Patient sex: F
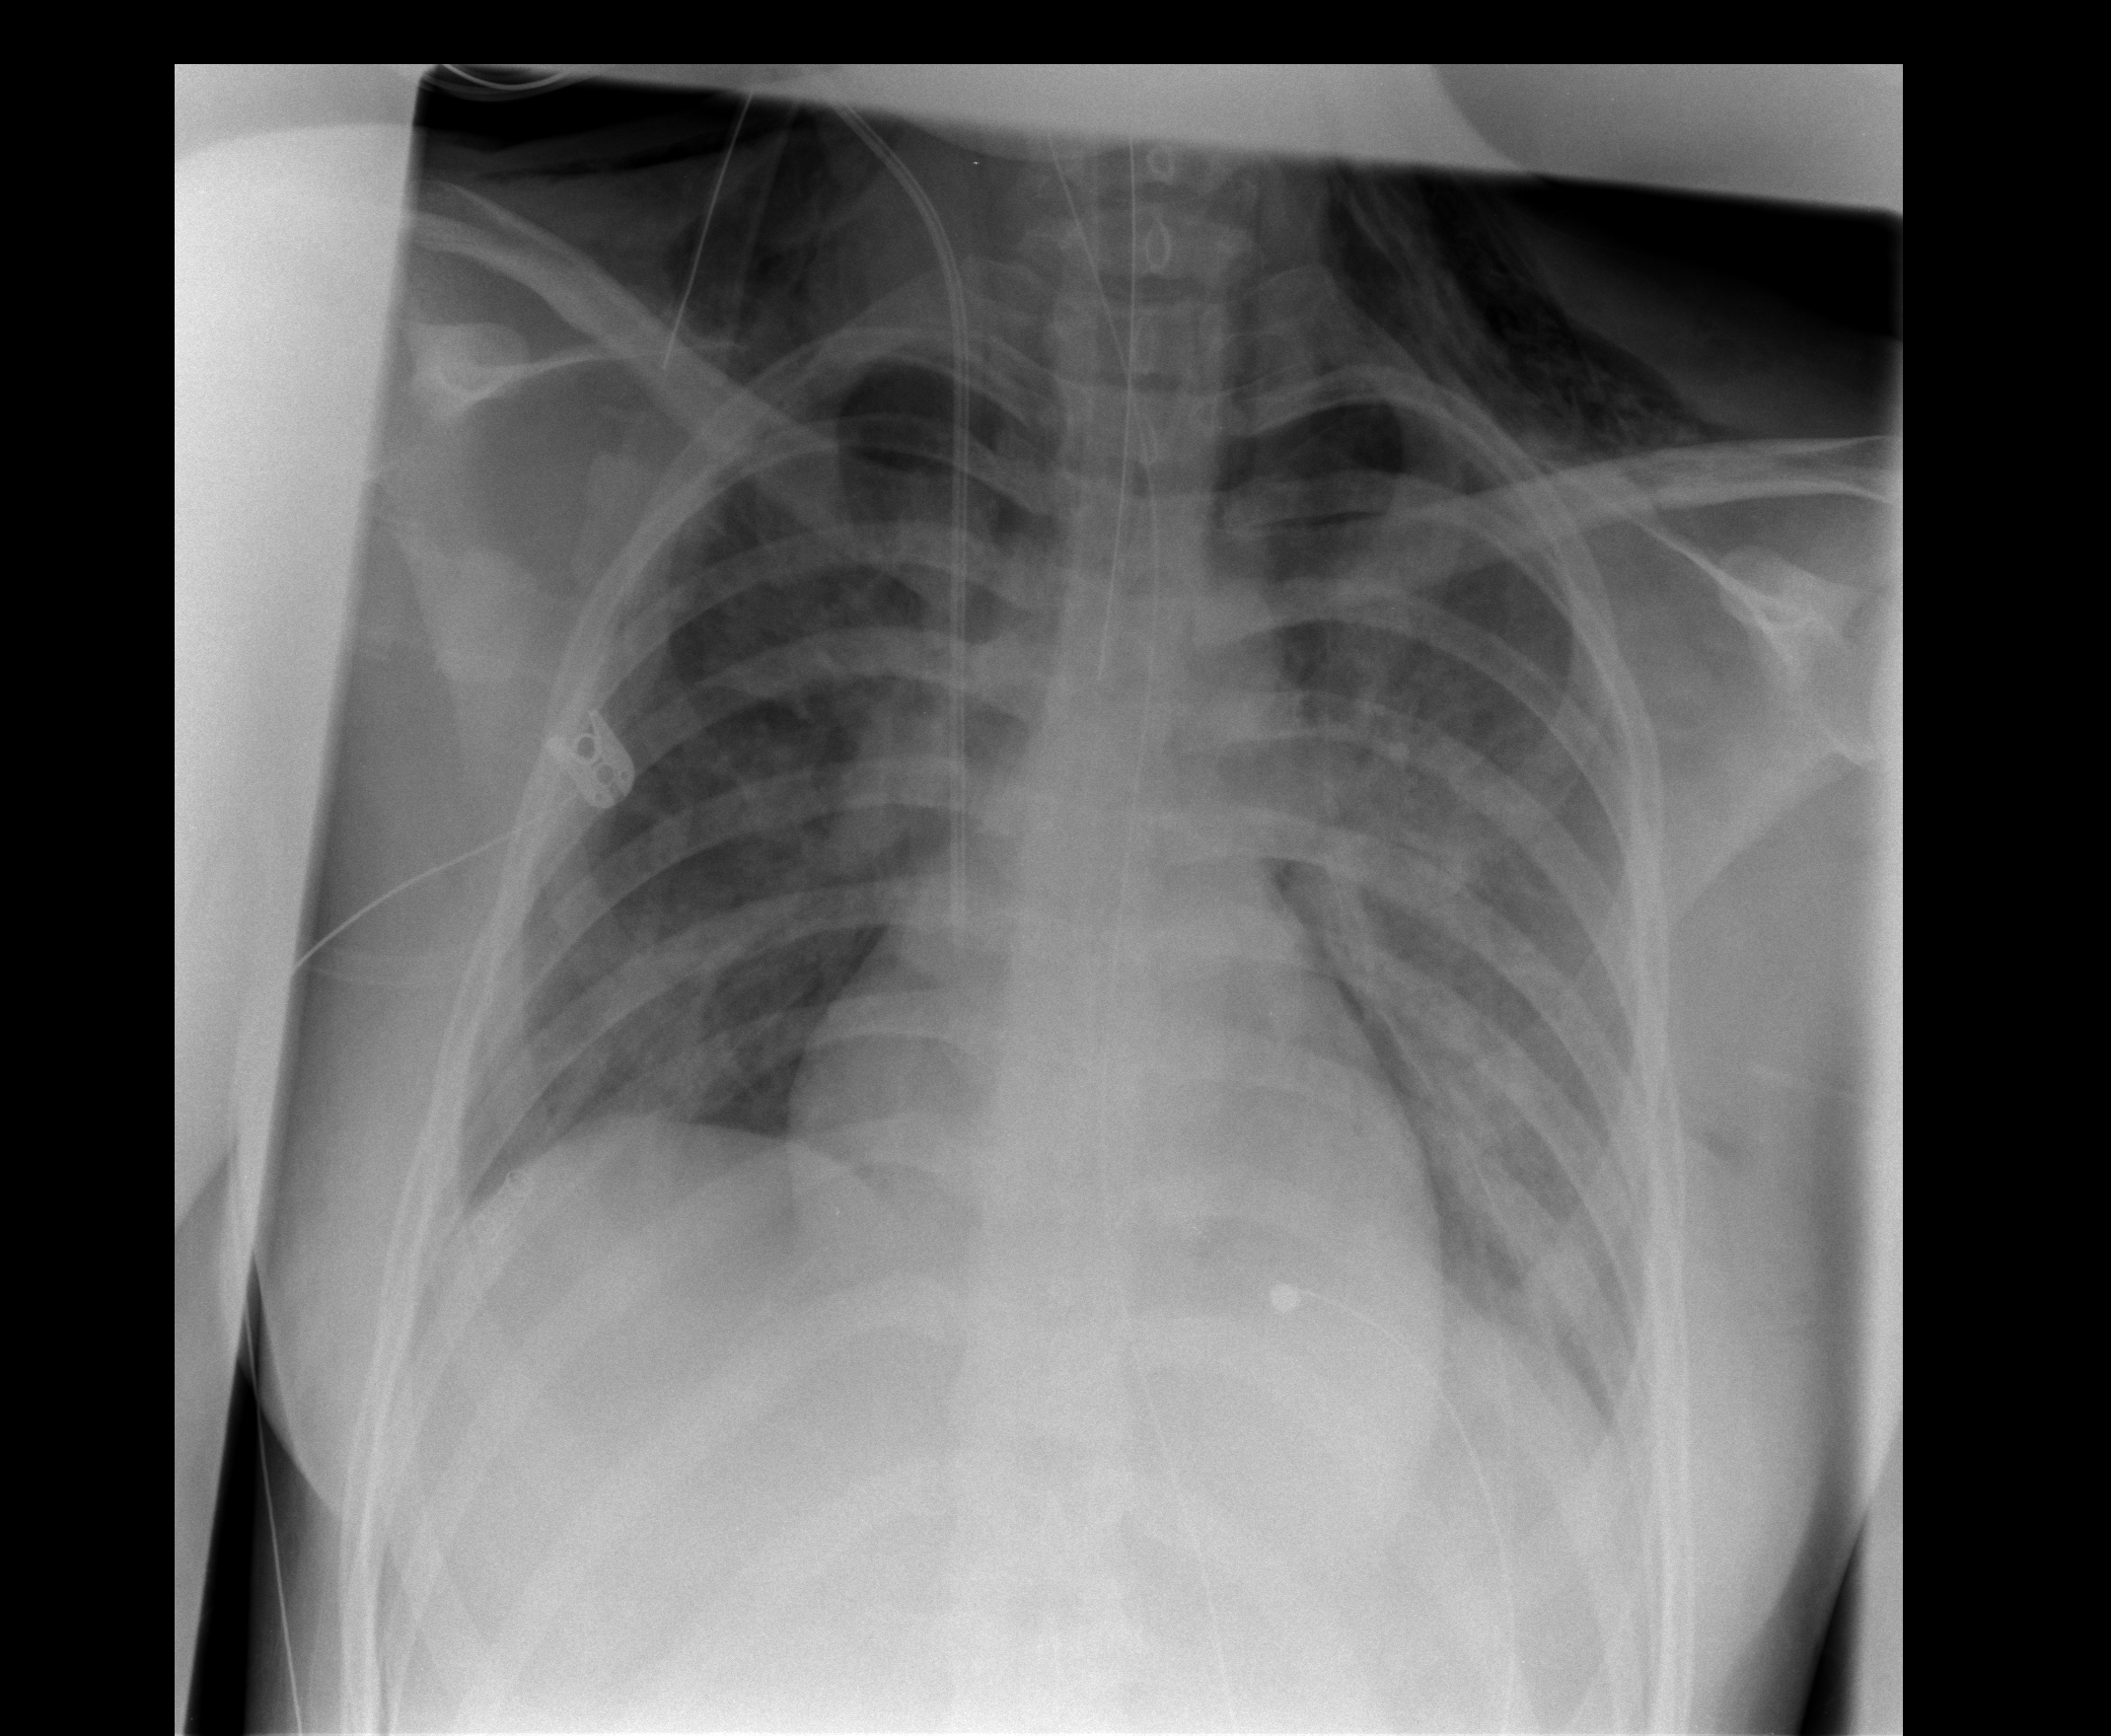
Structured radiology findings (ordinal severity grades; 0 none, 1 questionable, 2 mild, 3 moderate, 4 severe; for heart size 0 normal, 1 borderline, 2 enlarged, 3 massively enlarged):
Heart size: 0
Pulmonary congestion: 0
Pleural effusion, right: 0
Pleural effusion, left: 0
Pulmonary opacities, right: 3
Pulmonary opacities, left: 3
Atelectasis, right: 2
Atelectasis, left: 2